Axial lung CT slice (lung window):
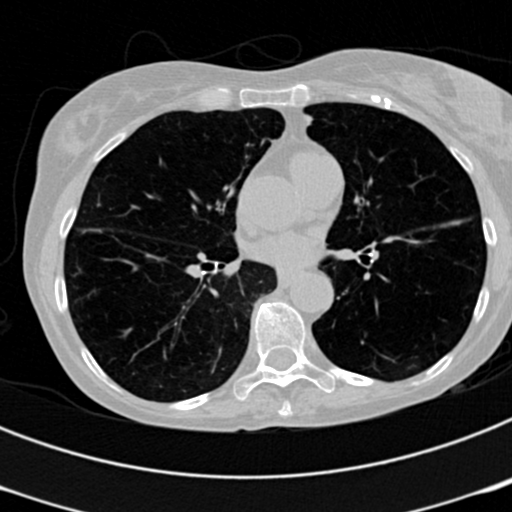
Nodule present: no